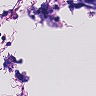
Metastatic tissue present: no